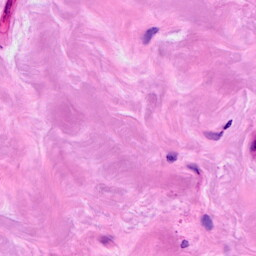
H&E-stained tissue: Breast